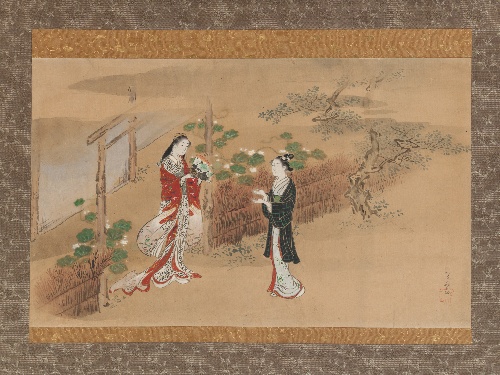
Title: 川又常正筆  「夕顔」『源氏物語』|"Evening Faces" chapter from The Tale of Genji (Genji monogatari)
Artist: Kawamata Tsunemasa
Artist bio: active 1716–48
Date: 18th century
Object type: Hanging scroll
Classification: Paintings
Medium: Hanging scroll; ink and color on paper
Culture: Japan
Period: Edo period (1615–1868)
Dimensions: Image: 13 1/8 × 21 9/16 in. (33.4 × 54.7 cm)
Overall with mounting: 46 7/16 × 25 3/16 in. (118 × 64 cm)
Overall with knobs: 46 7/16 × 27 5/16 in. (118 × 69.3 cm)
Department: Asian Art
Credit line: Mary Griggs Burke Collection, Gift of the Mary and Jackson Burke Foundation, 2015
Accession year: 2015
Repository: Metropolitan Museum of Art, New York, NY
Tags: Women